Interaction volume radius: 5 \u00c5
Interaction volume height: 30 \u00c5
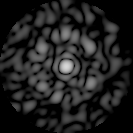
Disorder parameter: 0.6689